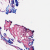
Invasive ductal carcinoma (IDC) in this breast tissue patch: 0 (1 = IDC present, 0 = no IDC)